Interaction volume radius: 5 \u00c5
Interaction volume height: 10 \u00c5
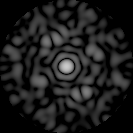
Disorder parameter: 0.8235